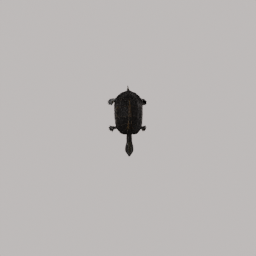
Label: animals